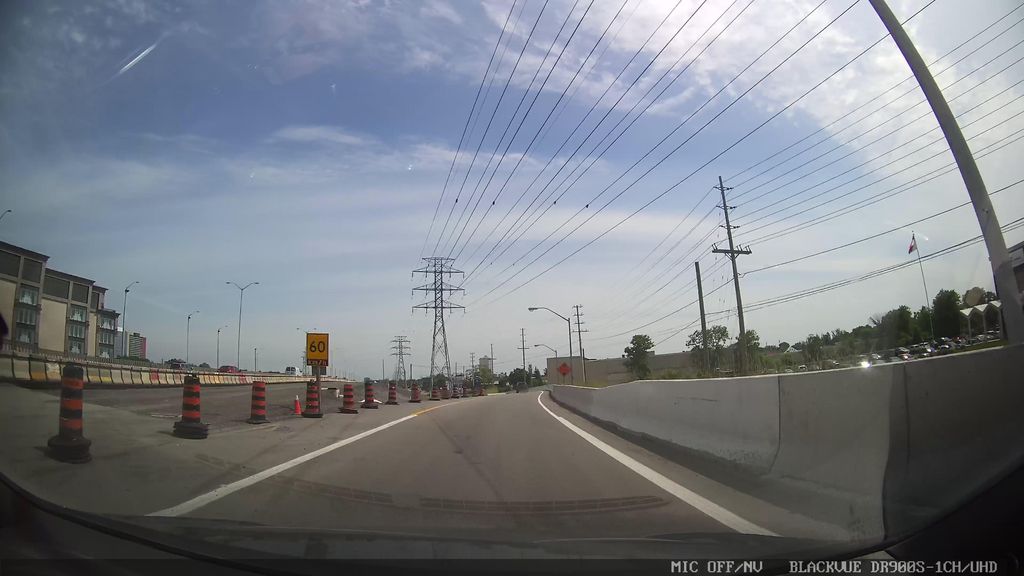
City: ottawa-gatineau